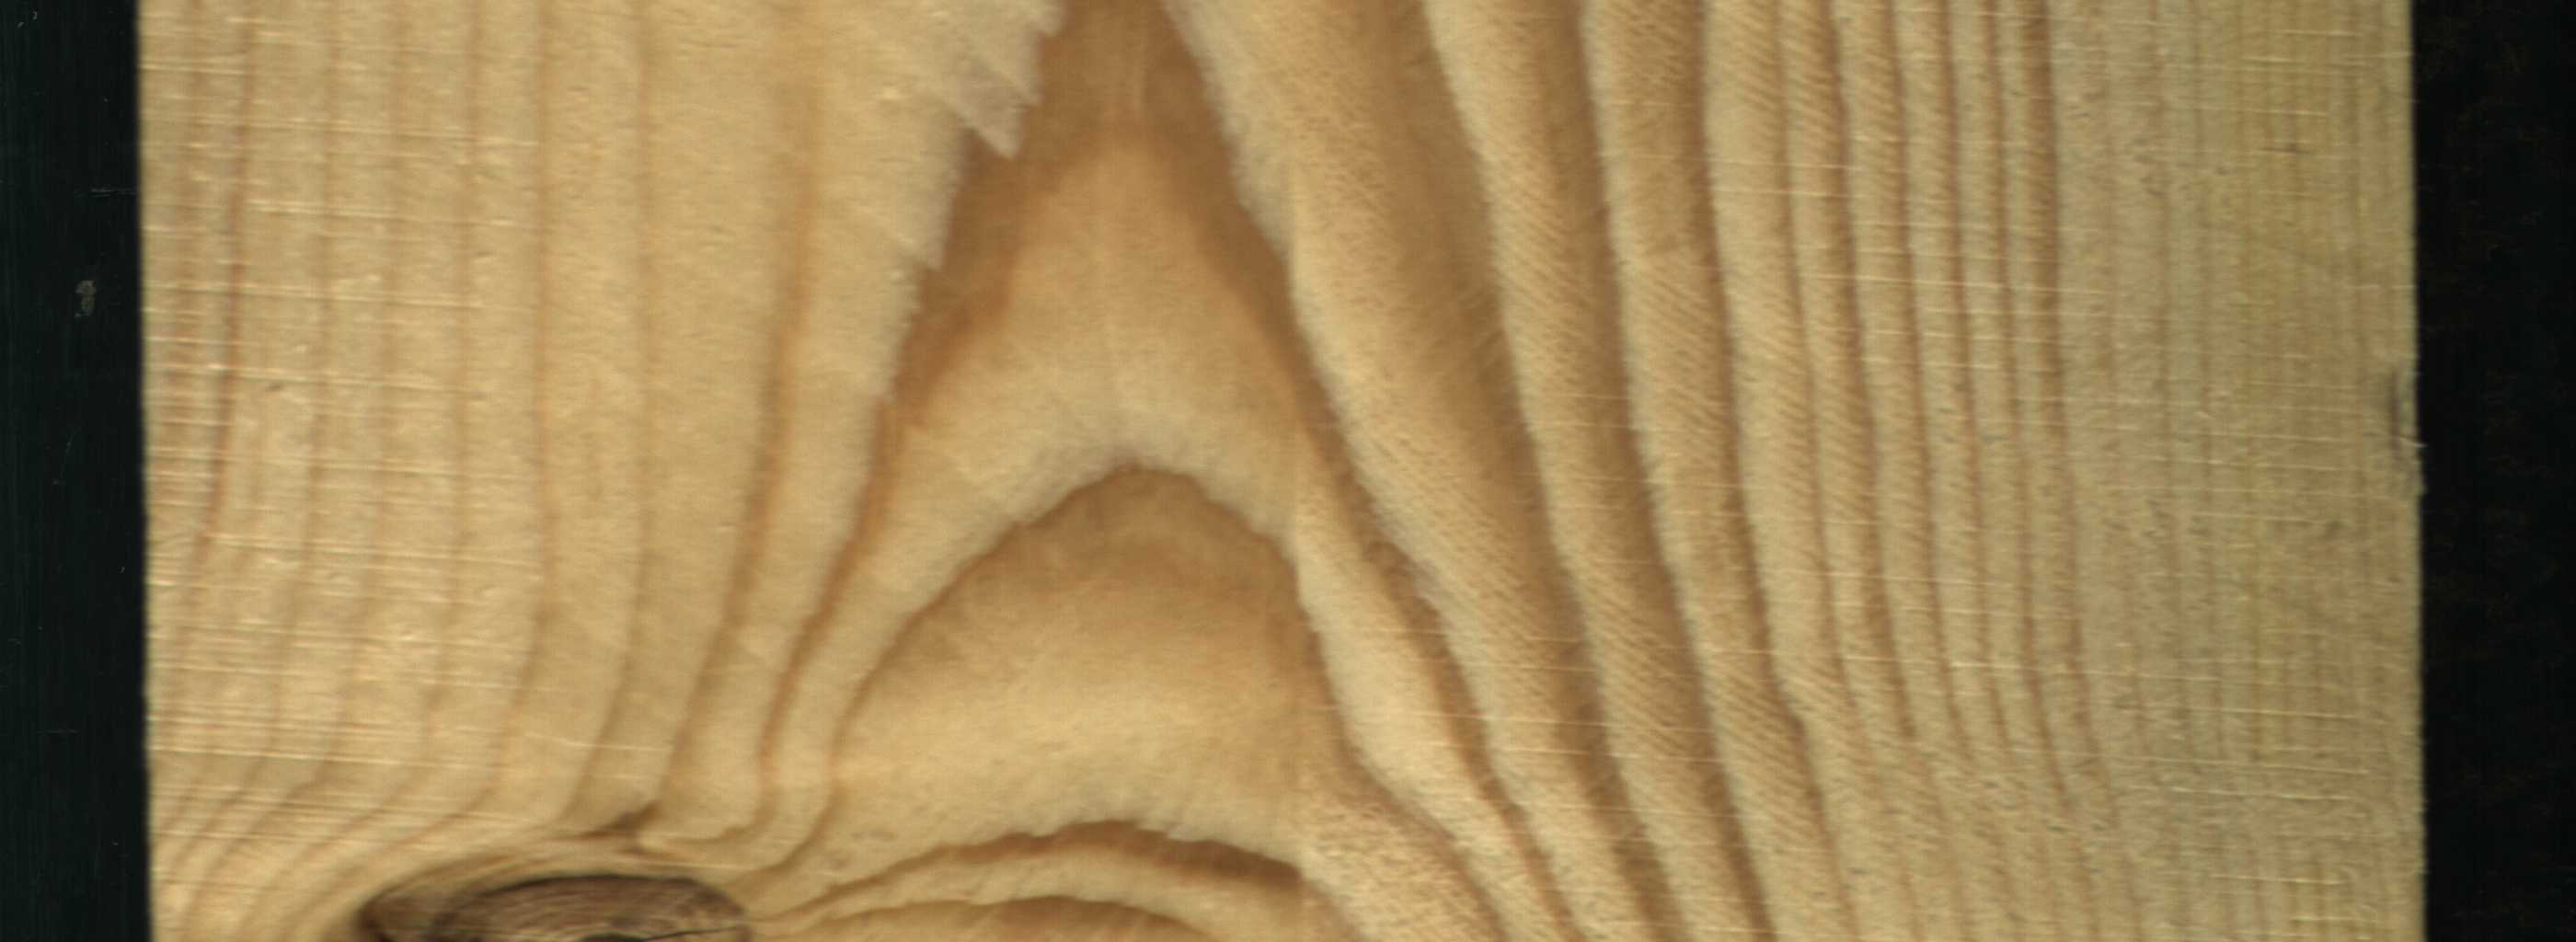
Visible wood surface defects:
Dead_Knot